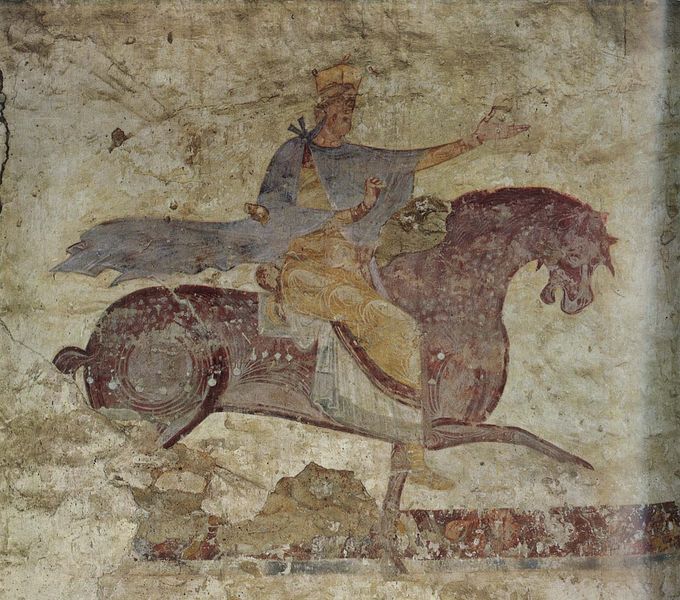
Titel: Baptisterium Saint-Jean in Poitiers
Standort: Poitiers, Baptisterium Saint-Jean (EU - F)
Schlagwörter: blau, hand, mund, rot, malerei, bart, arm, band, gold, mantel, krone, ohren, pferd, reiter, huf, hufe, mähne, schweif, zügel, violett, könig, wandmalerei, herrscher, nüstern, mittelalter, romanik, heiliger, fresko, galopp